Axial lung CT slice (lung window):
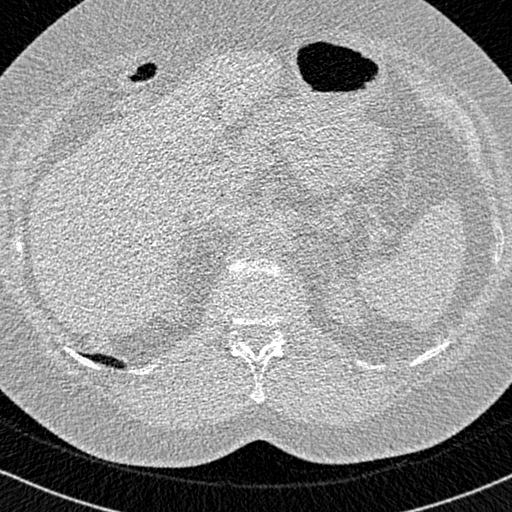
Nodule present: no